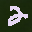
Label: 2